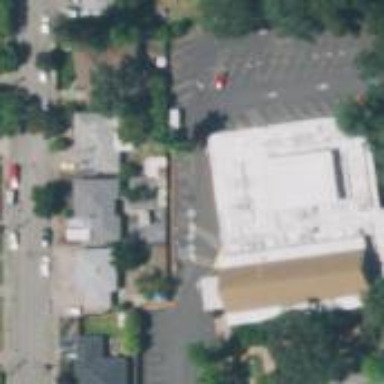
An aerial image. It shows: Community center building.